Interaction volume radius: 5 \u00c5
Interaction volume height: 30 \u00c5
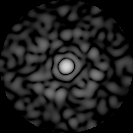
Disorder parameter: 0.8769